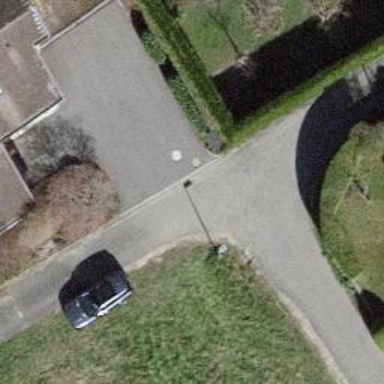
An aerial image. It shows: Hedge barrier.